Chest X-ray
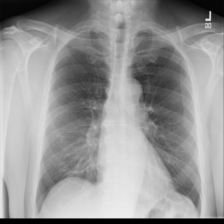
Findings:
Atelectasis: negative
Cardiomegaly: negative
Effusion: negative
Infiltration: negative
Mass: negative
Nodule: negative
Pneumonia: negative
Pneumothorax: negative
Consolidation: negative
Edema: negative
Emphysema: negative
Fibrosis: negative
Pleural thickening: negative
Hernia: negative